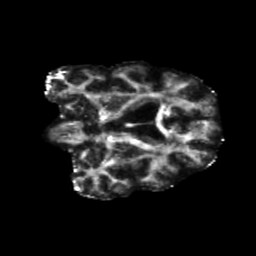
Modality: FA
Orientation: coronal
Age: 64
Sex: male
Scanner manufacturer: siemens
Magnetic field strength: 3 T
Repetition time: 5.25 s
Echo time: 0.08 s